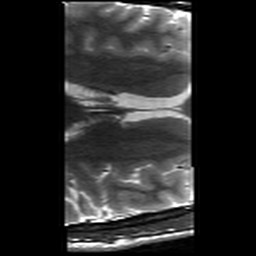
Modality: T2w
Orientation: axial
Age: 25
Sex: male
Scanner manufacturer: siemens
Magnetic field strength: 3 T
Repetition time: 8.02 s
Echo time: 0.08 s